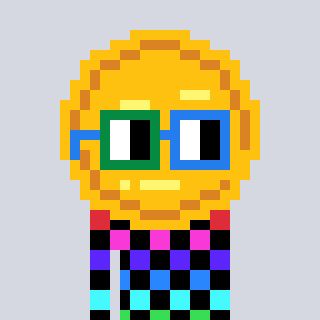
a pixel art character with square green and blue glasses, a medal-shaped head and a slimegreen-colored body on a cool background